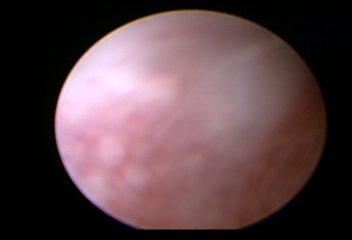
Modality: WLC
Class: Normal mucosa
Bladder cancer association: No